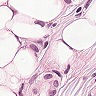
Metastatic tissue present: yes